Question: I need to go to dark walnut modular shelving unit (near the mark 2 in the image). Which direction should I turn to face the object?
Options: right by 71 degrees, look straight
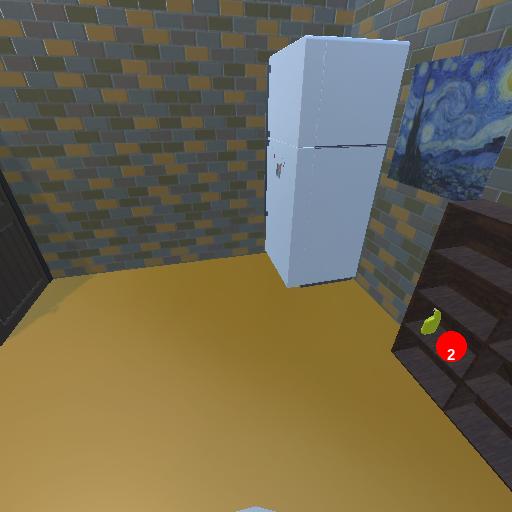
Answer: right by 71 degrees